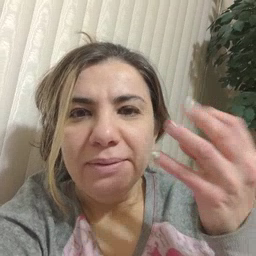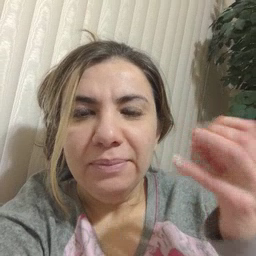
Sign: many